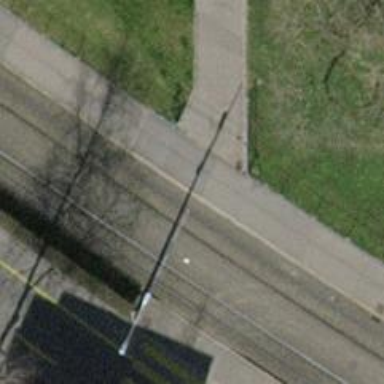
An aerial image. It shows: Tram crossing on the railway.